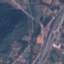
Label: Highway